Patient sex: M
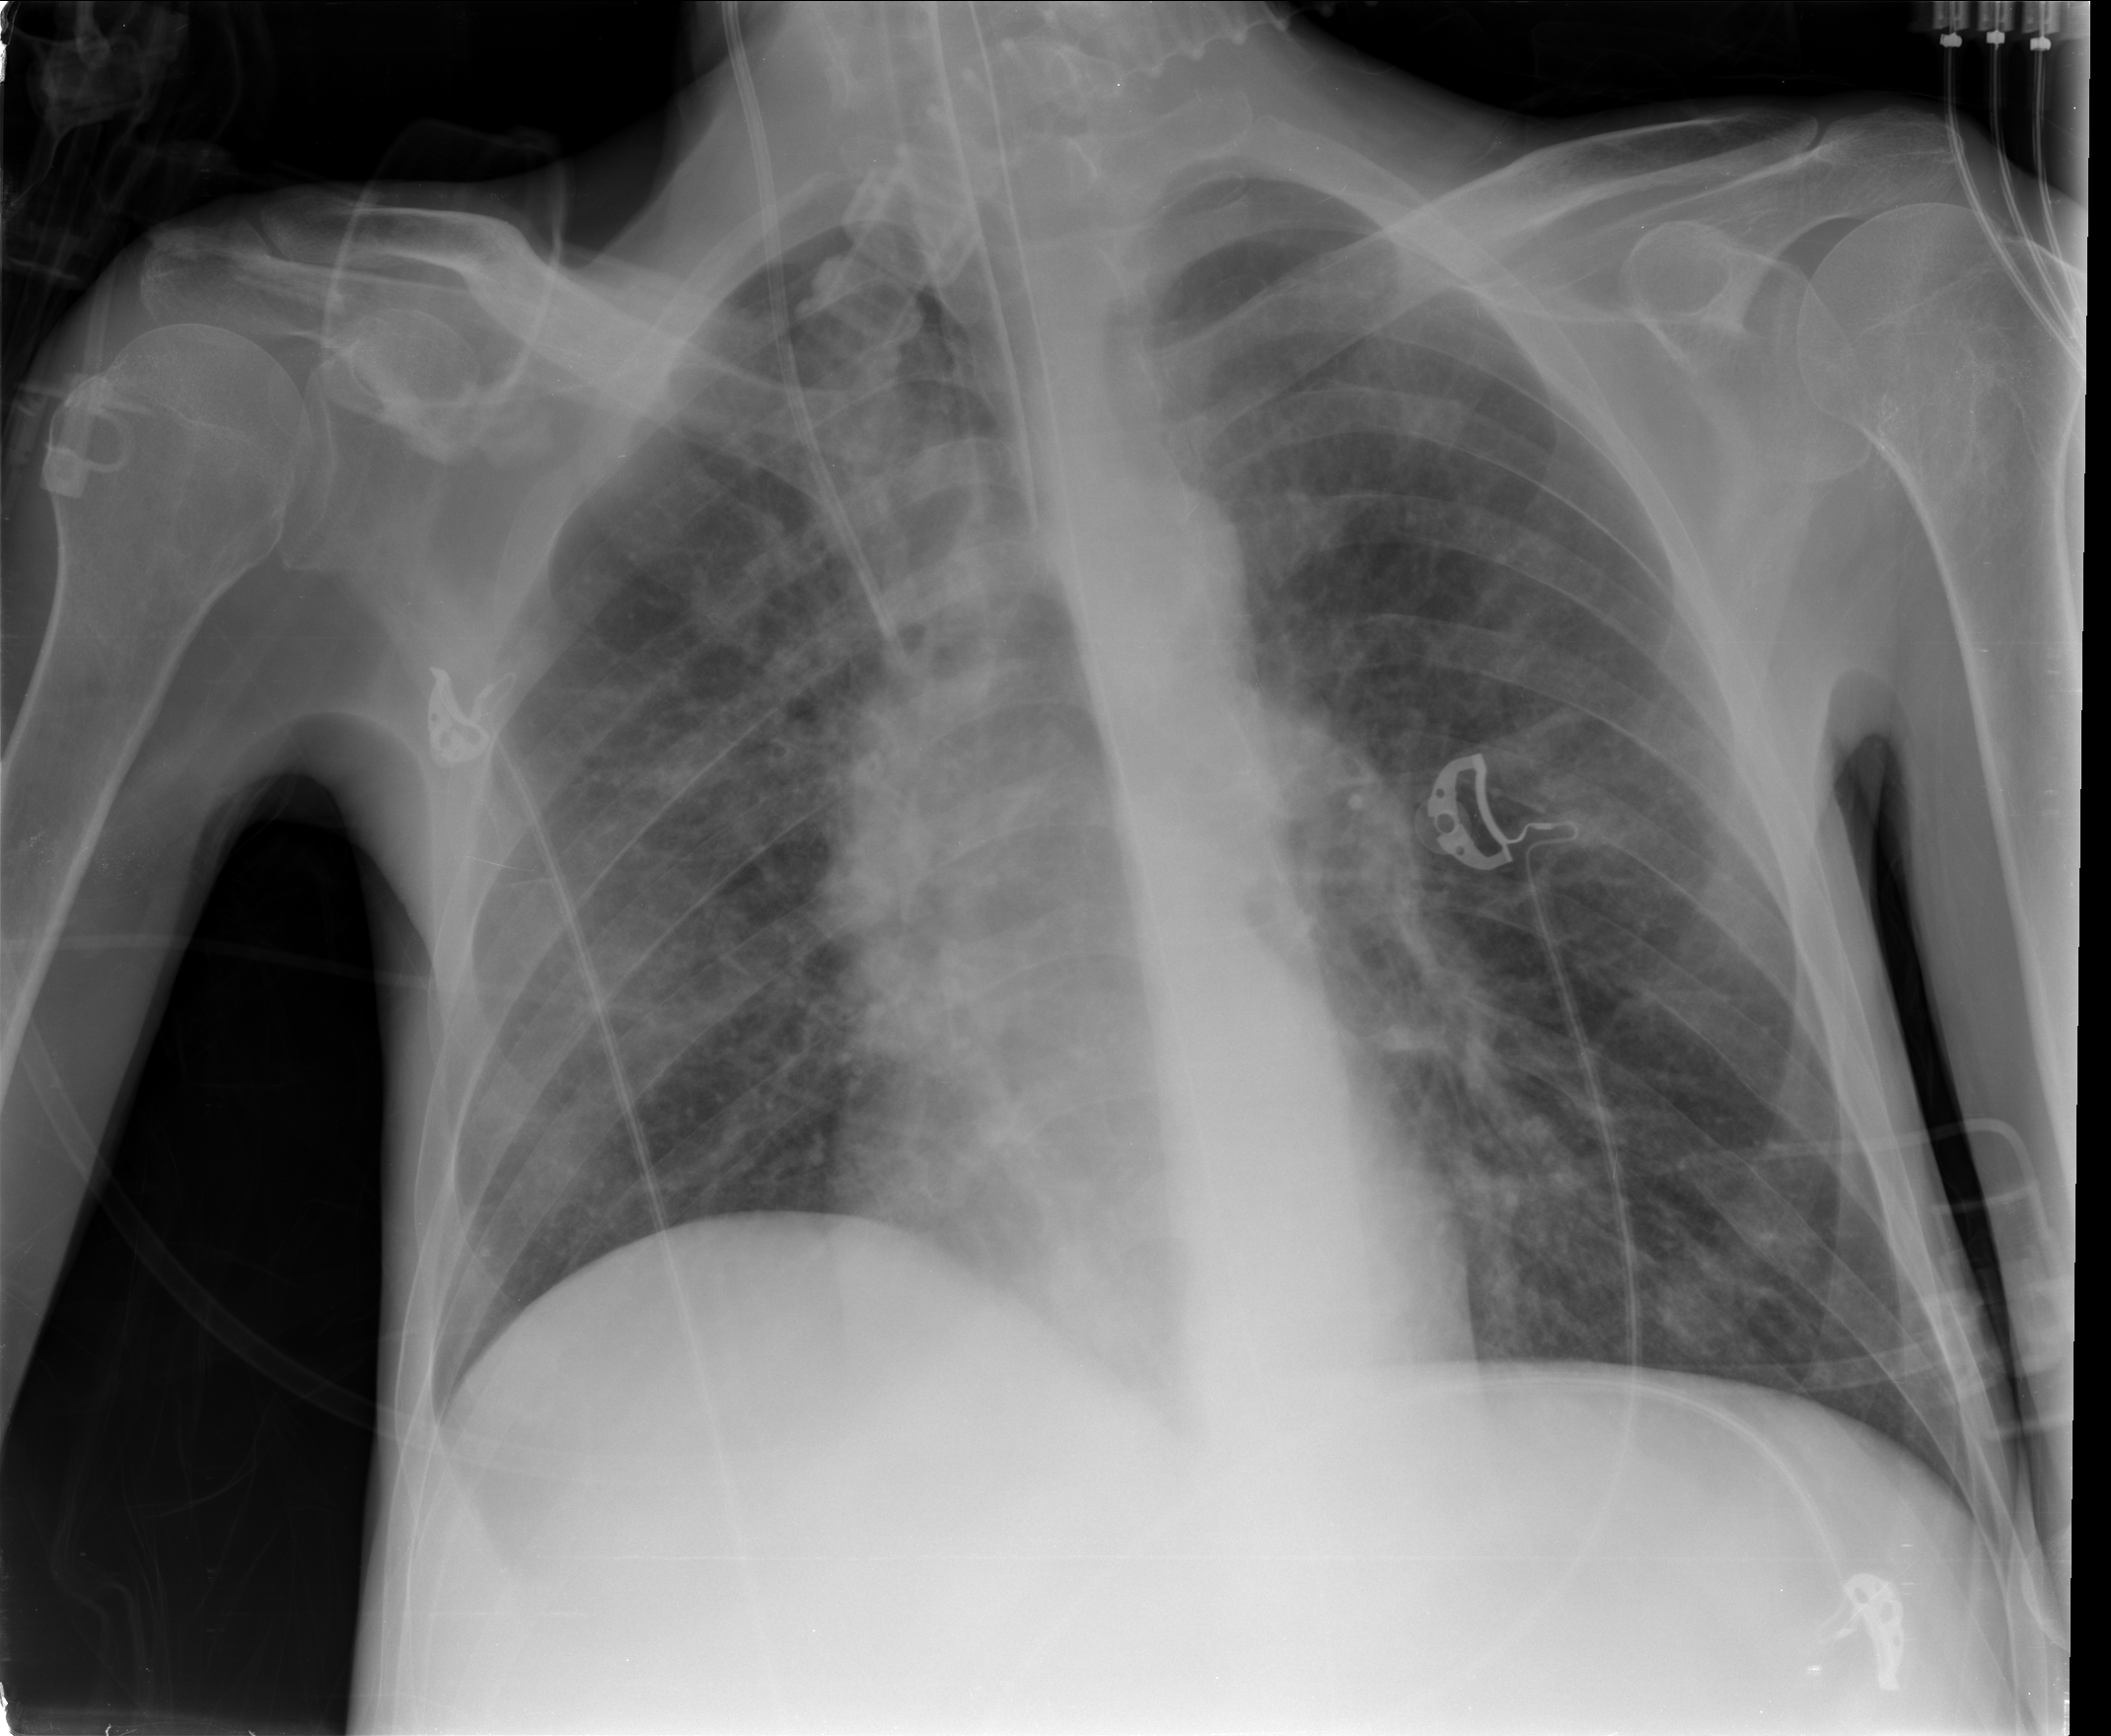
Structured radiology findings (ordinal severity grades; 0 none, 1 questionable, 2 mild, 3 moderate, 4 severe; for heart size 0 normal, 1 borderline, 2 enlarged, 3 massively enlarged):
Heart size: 0
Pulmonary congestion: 0
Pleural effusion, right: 0
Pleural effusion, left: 0
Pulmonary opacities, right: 2
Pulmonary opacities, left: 0
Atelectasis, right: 2
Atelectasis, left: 2